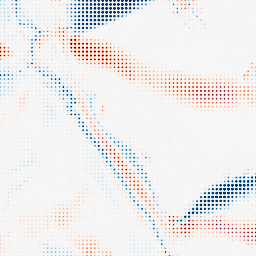
Category: morphological
Decomposition family: morphological_ellipse
Decomposition parameters: operation: average
width: 50
height: 30
Upsampling method: sinc_blackman
Upsampling parameters: scale: 8
kernel_size: 4
Upsampling scale: 8